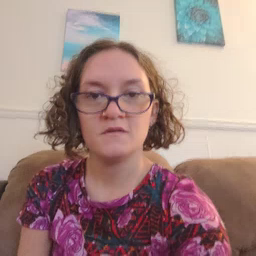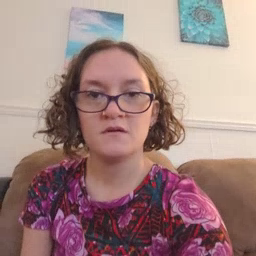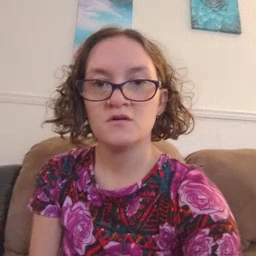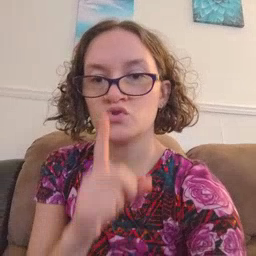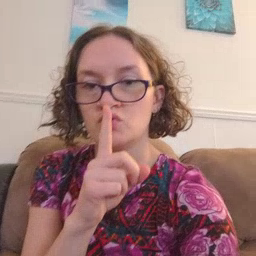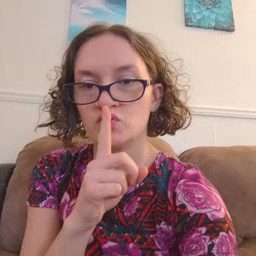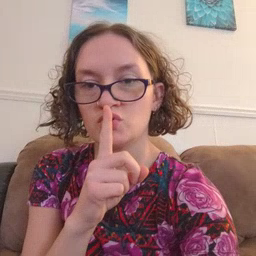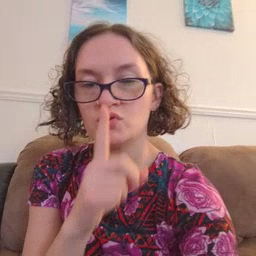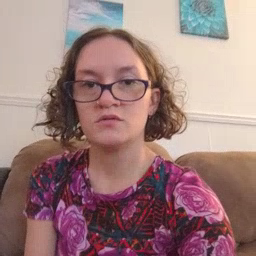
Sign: shhh